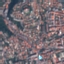
Land use / land cover: Residential